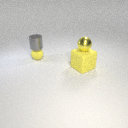
small gray metal cylinder above small yellow rubber sphere